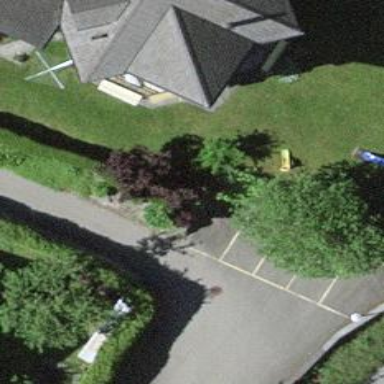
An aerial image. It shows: Parking area with surface.